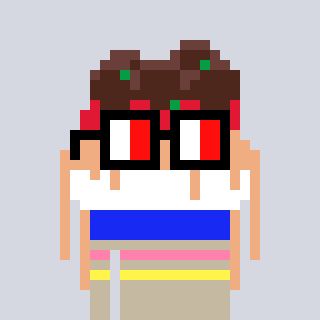
a pixel art character with square glasses with black frames and red eyes, a spaghetti-shaped head and a bege-colored body on a cool background